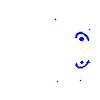
Particle: pion